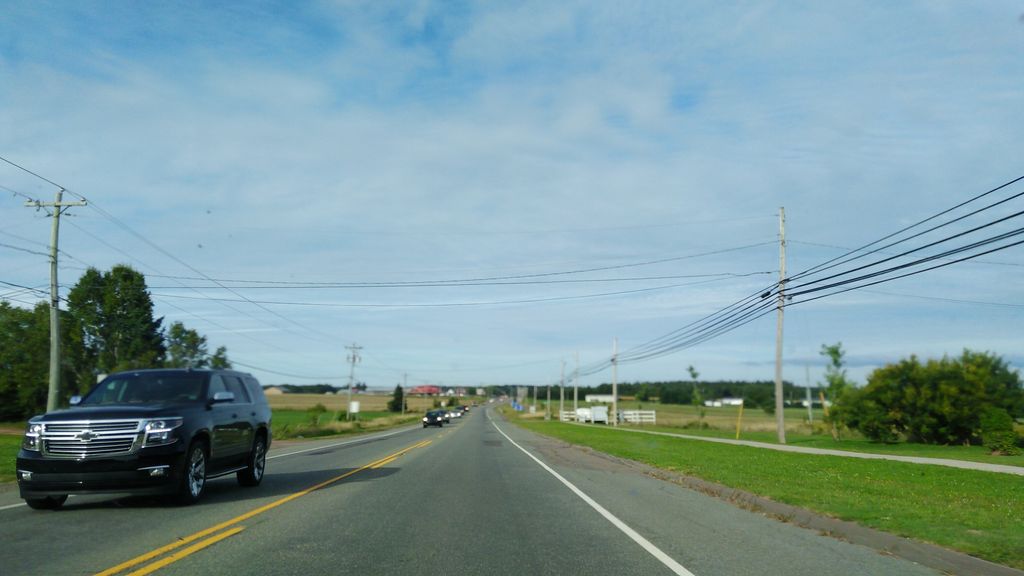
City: charlottetown